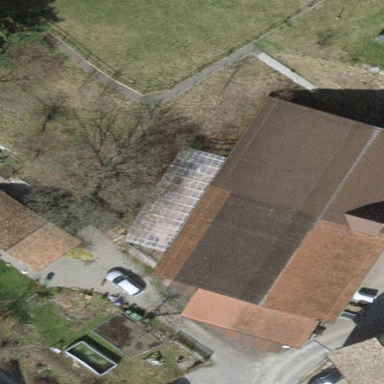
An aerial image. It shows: View of roof of building.